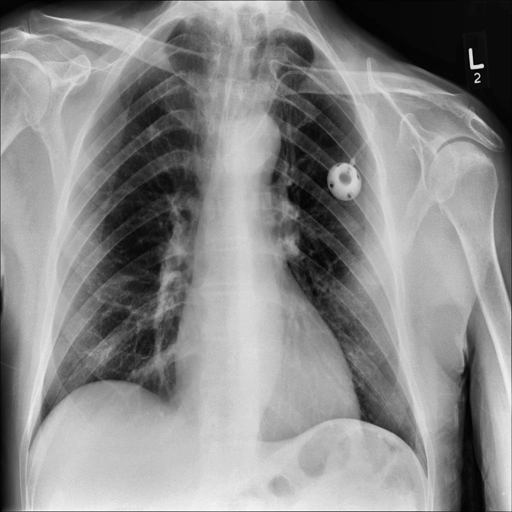
Finding: NORMAL